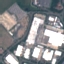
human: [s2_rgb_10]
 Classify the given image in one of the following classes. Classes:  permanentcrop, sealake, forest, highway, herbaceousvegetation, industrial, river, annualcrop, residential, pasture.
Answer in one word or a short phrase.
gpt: Industrial